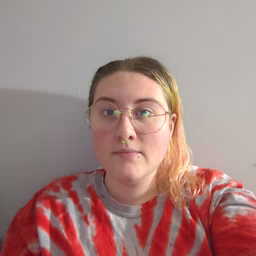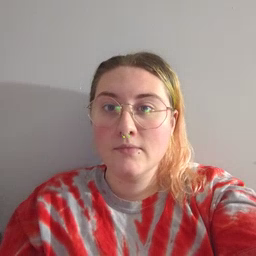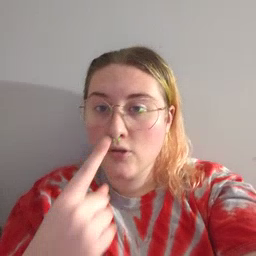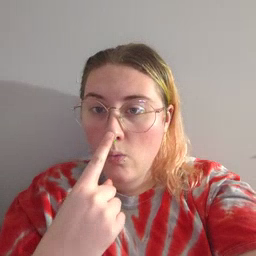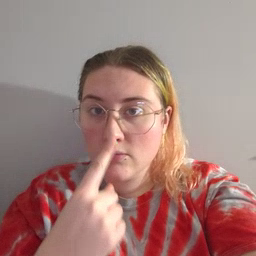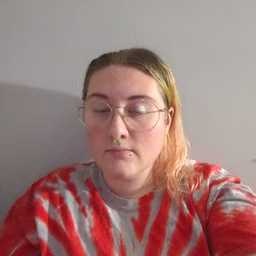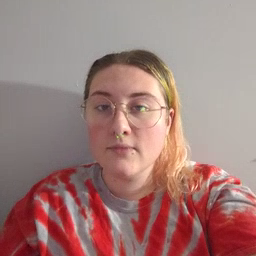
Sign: nose